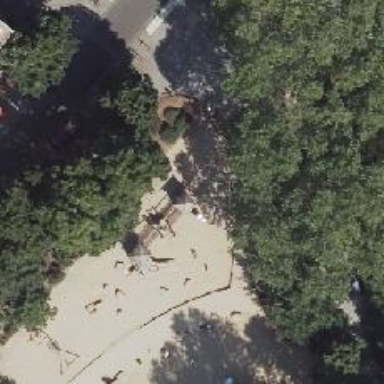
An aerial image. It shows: Playground featuring climbing net.